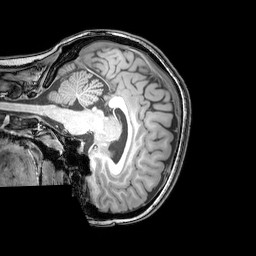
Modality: T1w
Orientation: sagittal
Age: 24
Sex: female
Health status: healthy
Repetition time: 0.081 s
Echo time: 0.037 s